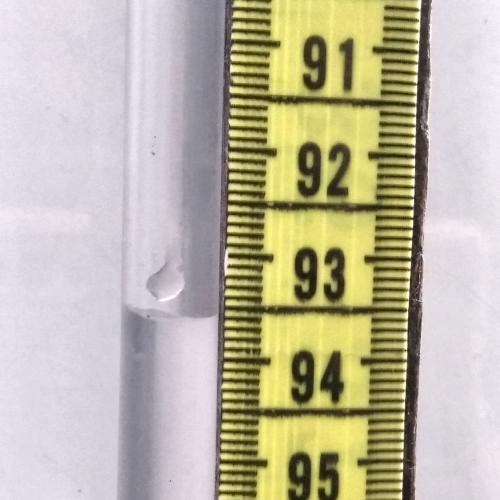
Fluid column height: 93.6 cm